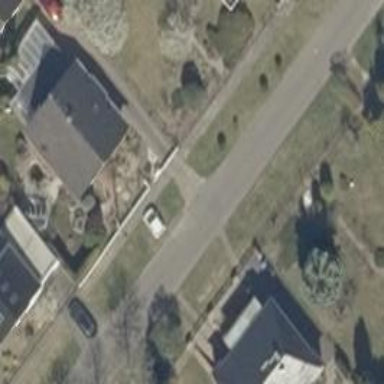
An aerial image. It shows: Residential road with asphalt surface.